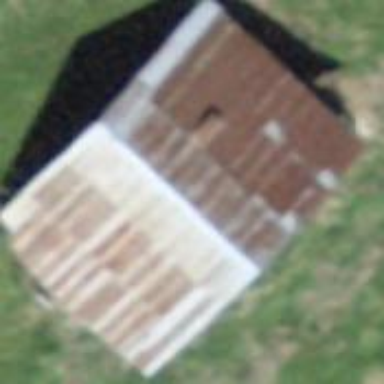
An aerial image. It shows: Rural barn.